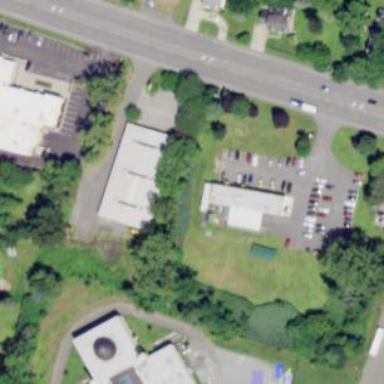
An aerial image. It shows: Paved parking area.